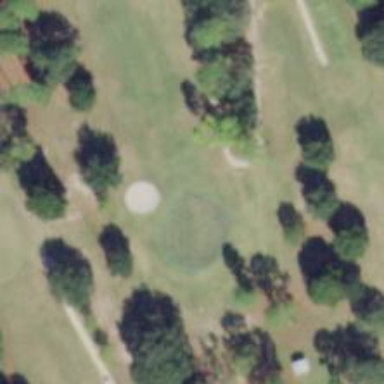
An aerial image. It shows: Golf cartpath that is also road path.